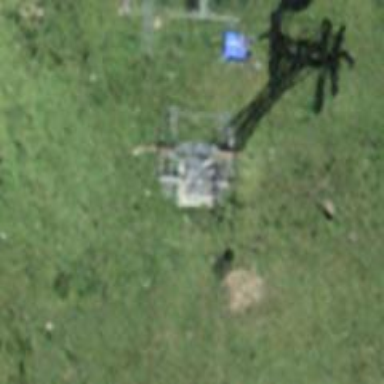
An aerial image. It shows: Pylon used for aerialway.